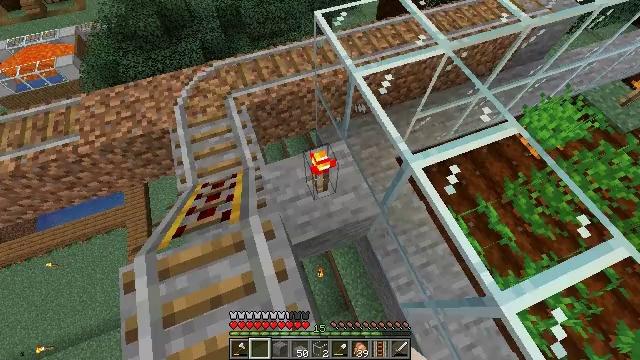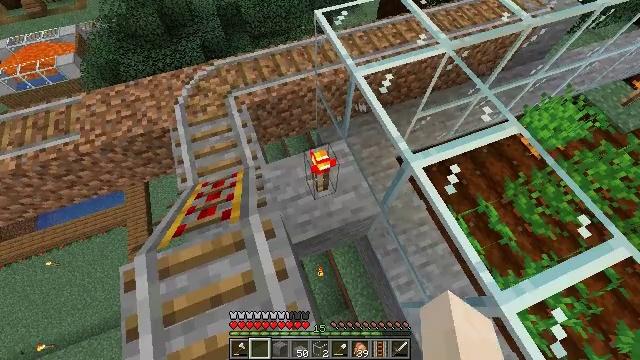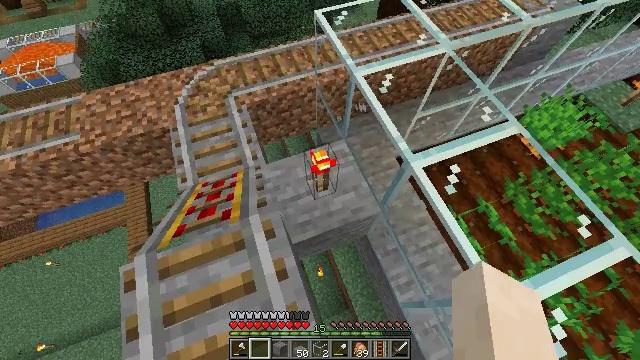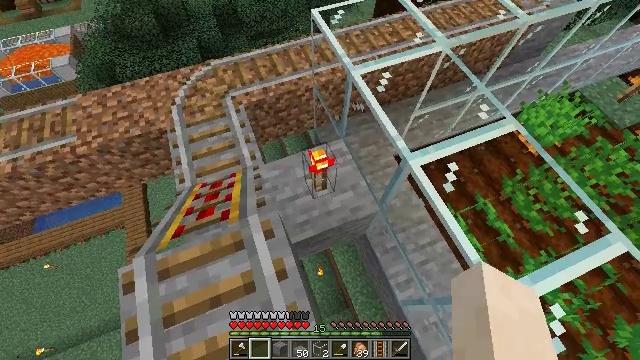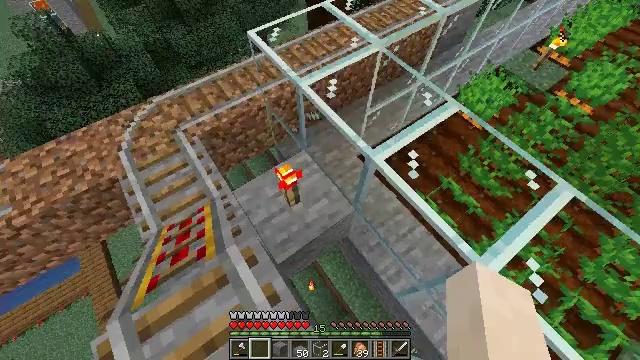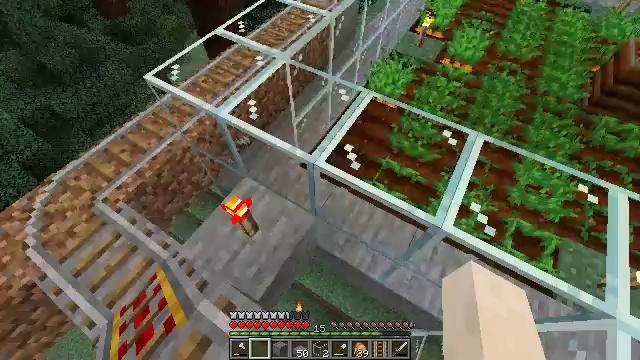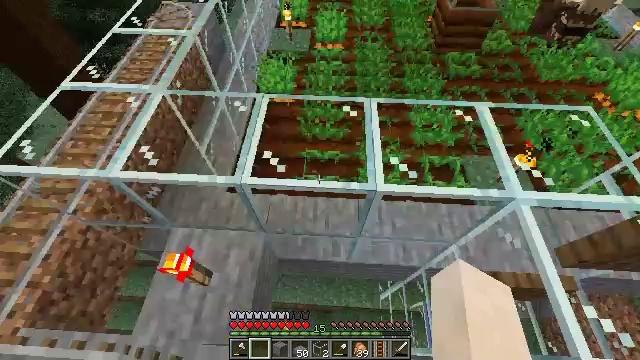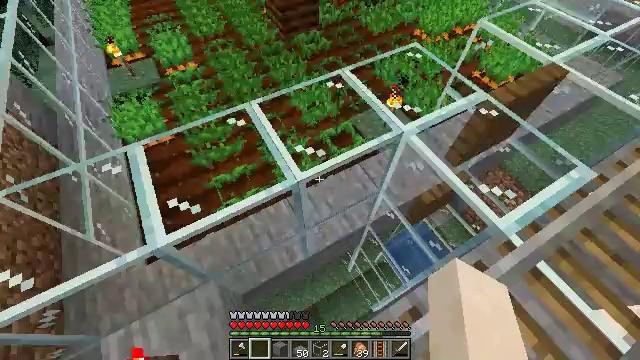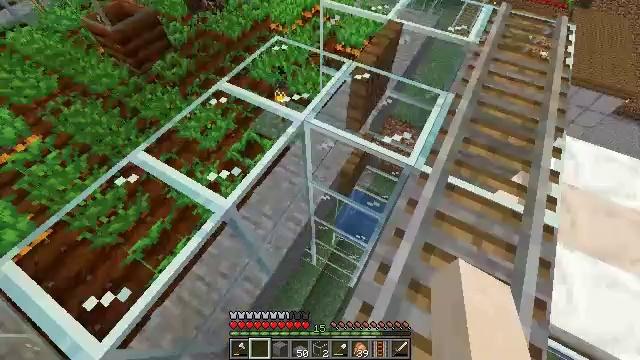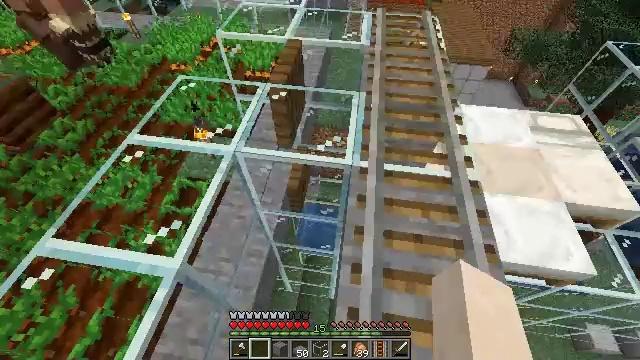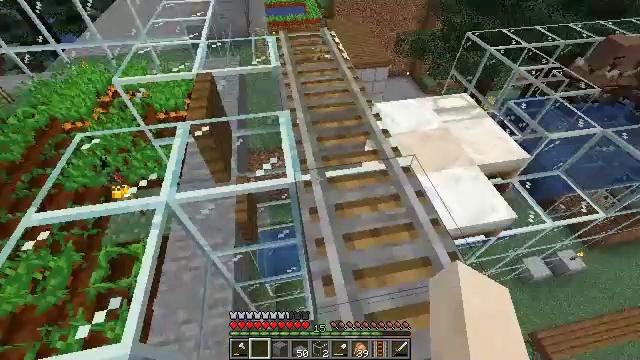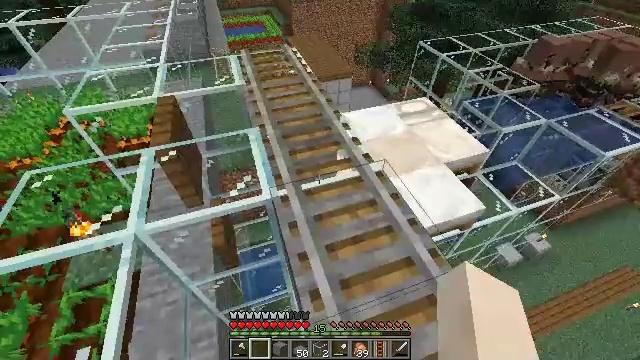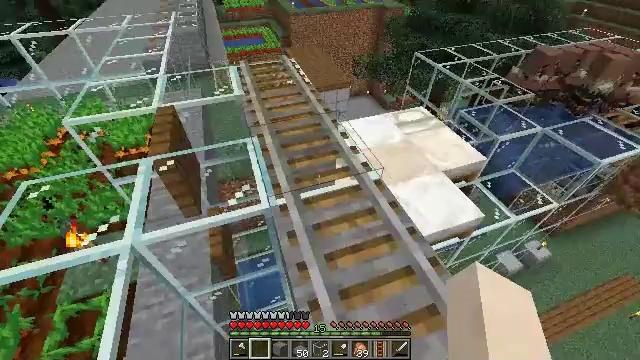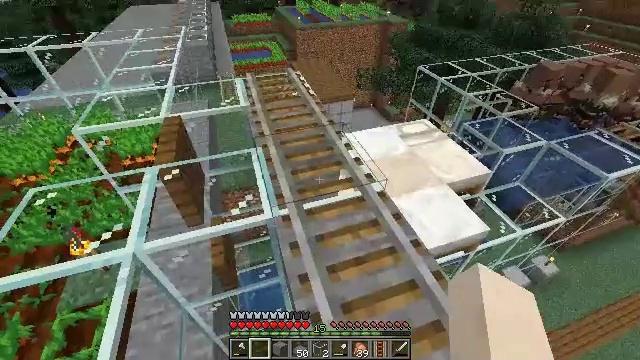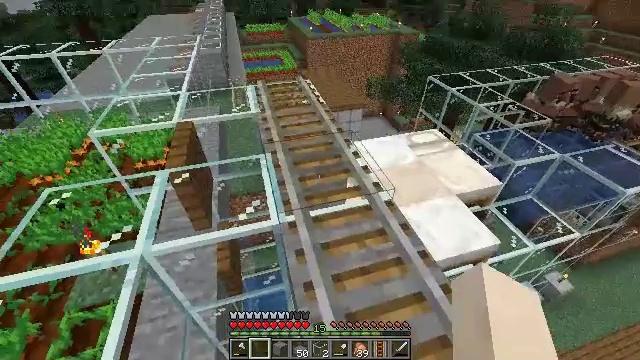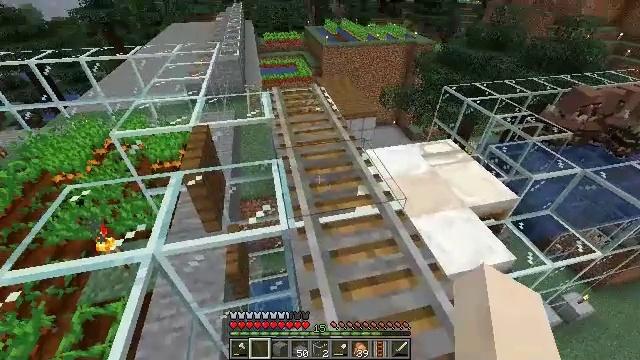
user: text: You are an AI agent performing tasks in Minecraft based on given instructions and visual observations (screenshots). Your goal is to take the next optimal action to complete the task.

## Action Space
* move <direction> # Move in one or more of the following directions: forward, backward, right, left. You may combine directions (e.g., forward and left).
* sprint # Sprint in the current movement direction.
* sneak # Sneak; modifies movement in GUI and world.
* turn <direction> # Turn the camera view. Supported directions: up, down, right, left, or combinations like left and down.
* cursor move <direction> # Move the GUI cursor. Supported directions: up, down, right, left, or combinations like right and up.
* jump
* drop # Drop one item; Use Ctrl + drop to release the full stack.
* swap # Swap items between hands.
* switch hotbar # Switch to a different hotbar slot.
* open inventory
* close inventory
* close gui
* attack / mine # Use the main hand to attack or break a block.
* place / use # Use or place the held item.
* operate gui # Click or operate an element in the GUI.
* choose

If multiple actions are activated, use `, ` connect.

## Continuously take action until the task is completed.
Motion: motion action
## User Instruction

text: Collect rails for building a railway.
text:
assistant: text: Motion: no_op
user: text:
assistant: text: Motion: no_op
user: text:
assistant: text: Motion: no_op
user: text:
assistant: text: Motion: turn right and up
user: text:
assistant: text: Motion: turn right and up
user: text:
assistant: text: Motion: turn right
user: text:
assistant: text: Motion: turn right
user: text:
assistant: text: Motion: turn right
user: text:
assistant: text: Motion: turn right and up
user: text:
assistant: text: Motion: turn right and up
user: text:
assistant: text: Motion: turn right and up
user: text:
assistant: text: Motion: turn up
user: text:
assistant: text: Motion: turn left and up
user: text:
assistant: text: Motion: turn left and up
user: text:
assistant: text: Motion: turn left and up
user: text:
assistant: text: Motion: no_op
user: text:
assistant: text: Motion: turn up
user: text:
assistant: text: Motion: move forward, turn up
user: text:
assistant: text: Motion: move forward, turn left and up
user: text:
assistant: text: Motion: move forward, turn left and up
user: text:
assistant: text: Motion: move forward
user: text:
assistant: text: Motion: move forward
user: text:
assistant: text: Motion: move forward
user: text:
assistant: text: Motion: move forward
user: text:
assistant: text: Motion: move forward
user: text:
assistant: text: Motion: move forward
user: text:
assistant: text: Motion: move forward
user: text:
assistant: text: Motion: move forward, turn left
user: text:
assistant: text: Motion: move forward, turn left and down
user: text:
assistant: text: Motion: move forward, turn down